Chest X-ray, AP view. Patient: 11 years old, sex F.
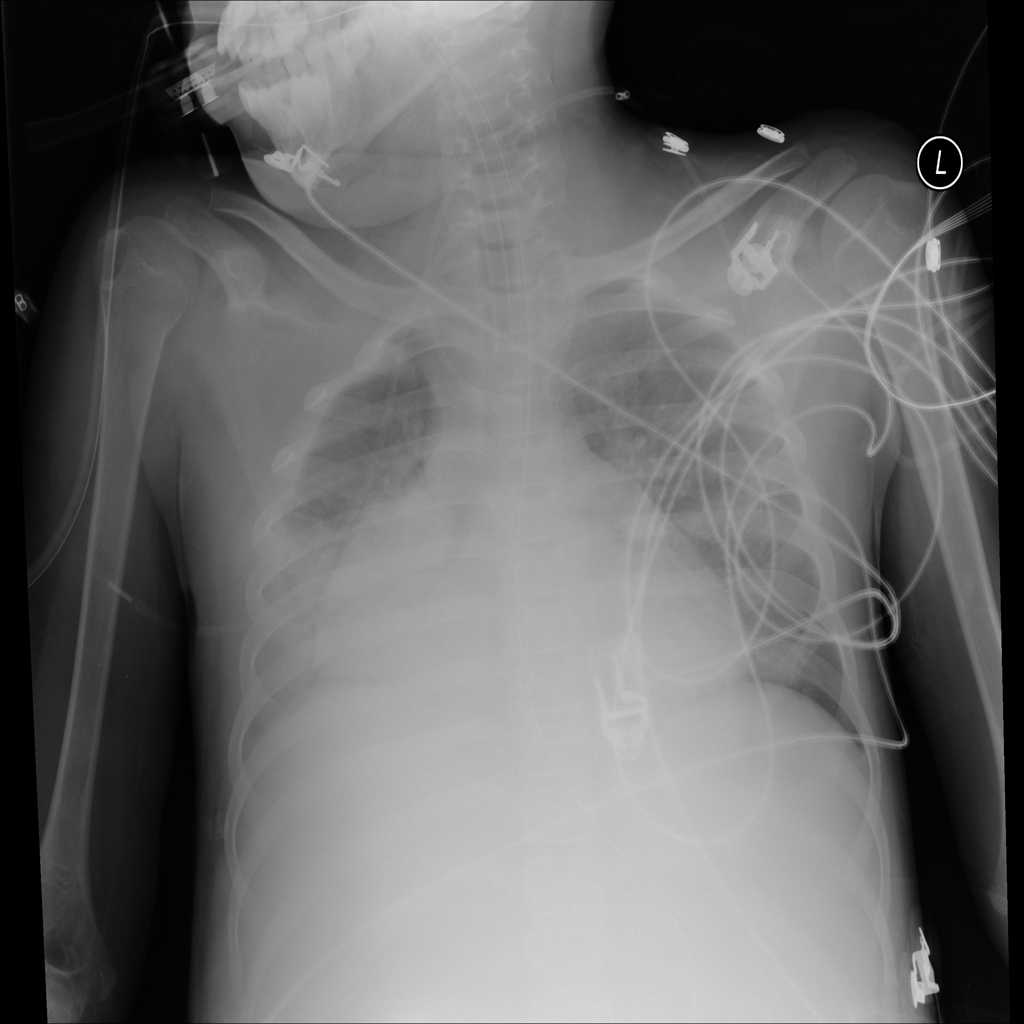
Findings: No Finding